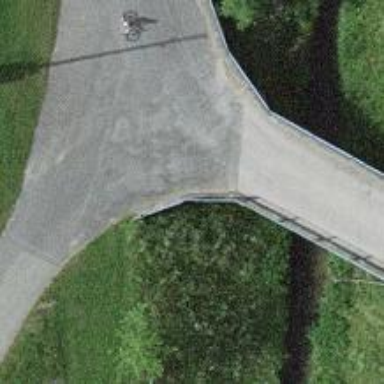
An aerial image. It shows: Unclassified road with grade 1 track type running over bridge.